Question:
From what I've seen, the best way to resolve this error:
> arguments passed to call that takes no arguments
will be to use
'''
do {try ...} and catch {...}
'''
However, it seems impossible to implement it in this code!
'''
@IBAction func onTapButton(sender: AnyObject) {
btnFromNib.animate(1, completion: { () -> () in
var myTabbarController = self.storyboard?.instantiateInitialViewController("myTabbarController") as! UITabBarController
var appDelegate = UIApplication.sharedApplication().delegate as! AppDelegate
appDelegate.window?.rootViewController = myTabbarController
myTabbarController.transitioningDelegate = self
self.presentViewController(myTabbarController, animated: true, completion: nil)
})
}
'''
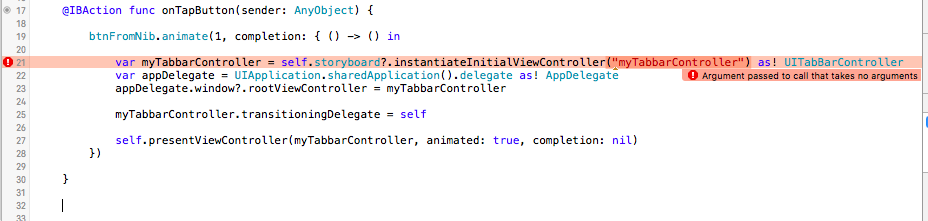
Answer: You're trying to instantiate a view controller , but you're not using the right method for this.
You should use 'instantiateViewControllerWithIdentifier' instead of 'instantiateInitialViewController'.
Reference: <URL>:
> Instantiates and returns the view controller with the specified identifier. You use this method to create view controller objects that you want to manipulate and present programmatically in your application. Before you can use this method to retrieve a view controller, you must explicitly tag it with an appropriate identifier string in Interface Builder. This method creates a new instance of the specified view controller each time you call it.